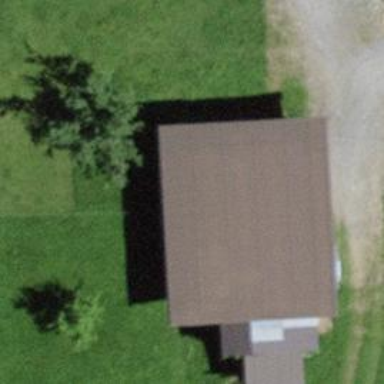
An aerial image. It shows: Building with gabled roof.